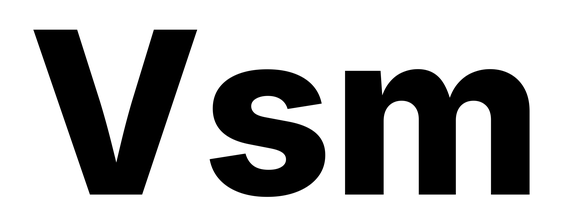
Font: Inter_ExtraBold